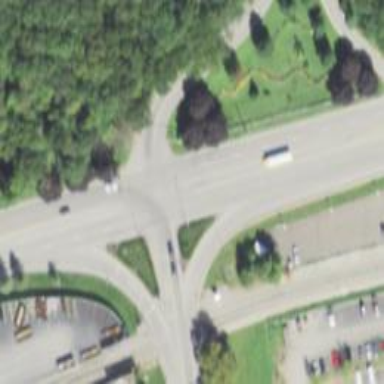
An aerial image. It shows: Asphalt road with primary link designation.